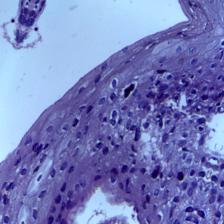
Diagnosis: OSCC